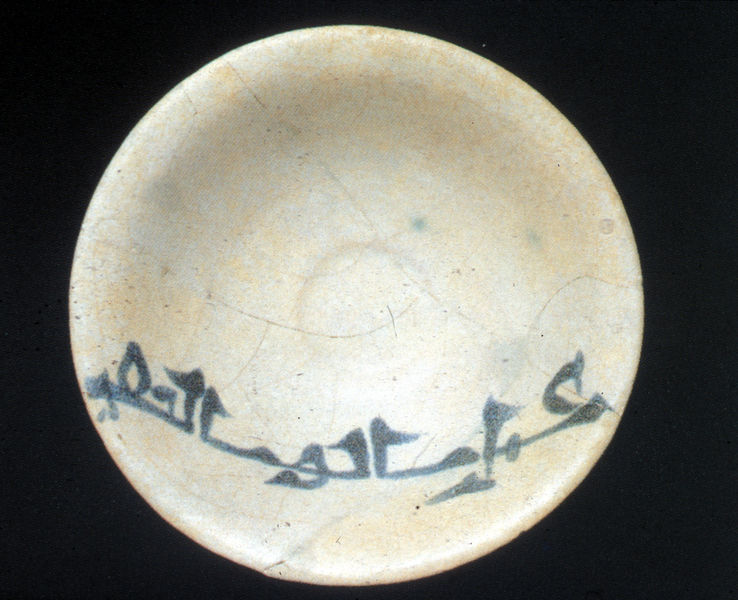
Titel: Teller mit Inschrift, Irak (Islam)
Künstler: unbekannt
Standort: London
Institution: Collection Keir
Schlagwörter: blau, dunkel, fuß, schatten, weiß, gelb, grau, hell, licht, schwarz, zeichen, zeichnung, tiere, ball, beige, muster, ornament, alt, band, schale, schüssel, teller, bild, flach, boden, kreis, rund, keramik, ton, sprung, schrift, fahne, spuren, abstrakt, risse, farbe, weis, figuren, einfach, inschrift, dekor, verzierung, platte, japanisch, schriftzeichen, foto, fotografie, oben, tusche, mond, gefäß, porzellan, orient, orientalisch, stern, schlicht, asien, geschirr, untertasse, schwarzweiss, text, buchstaben, stilisiert, asiatisch, kugel, gebet, pinsel, tinte, fleck, photo, arabisch, steingut, gelblich, porzelan, bemalung, glasur, islam, arabesk, vertiefung, zerbrochen, universum, mittelalterlich, lasur, wort, scherben, fayence, tief, riss, zeile, chamois, kalligraphie, geklebt, schriftband, hebräisch, sprünge, gebrochen, muslimisch, islamisch, schmutzig, persisch, lampion, satz, blaue schrift, häbräisch, kaligrafie, kaligraphie, kulturkreis, oriental, allah, geflickt, gestirn, abnutzung, ain, dreidimensiona